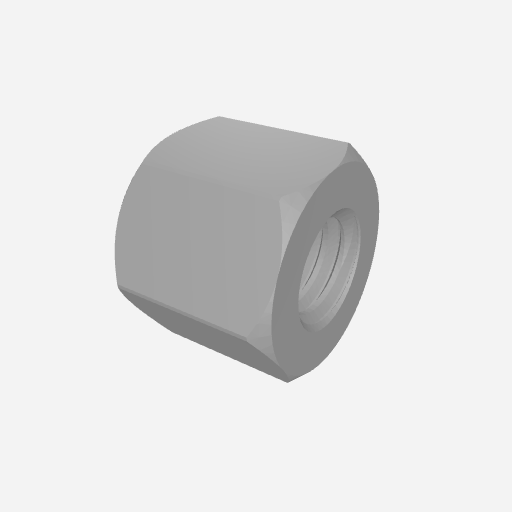
Part: Standoff8RID6